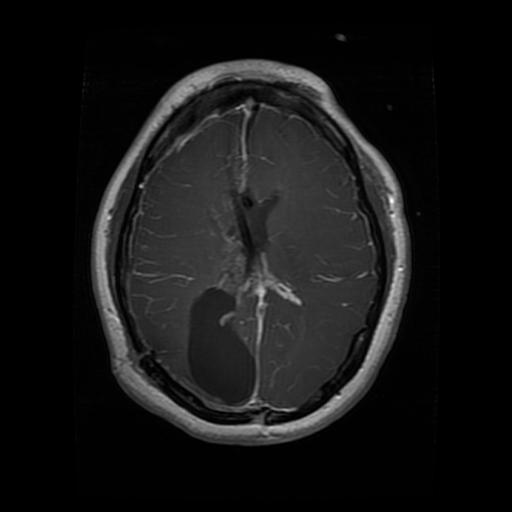
Label: glioma